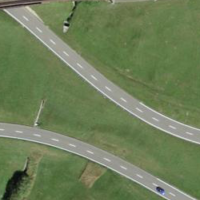
EUNIS habitat code: 26
Species observed at this site:
Pyrrhocorax graculus